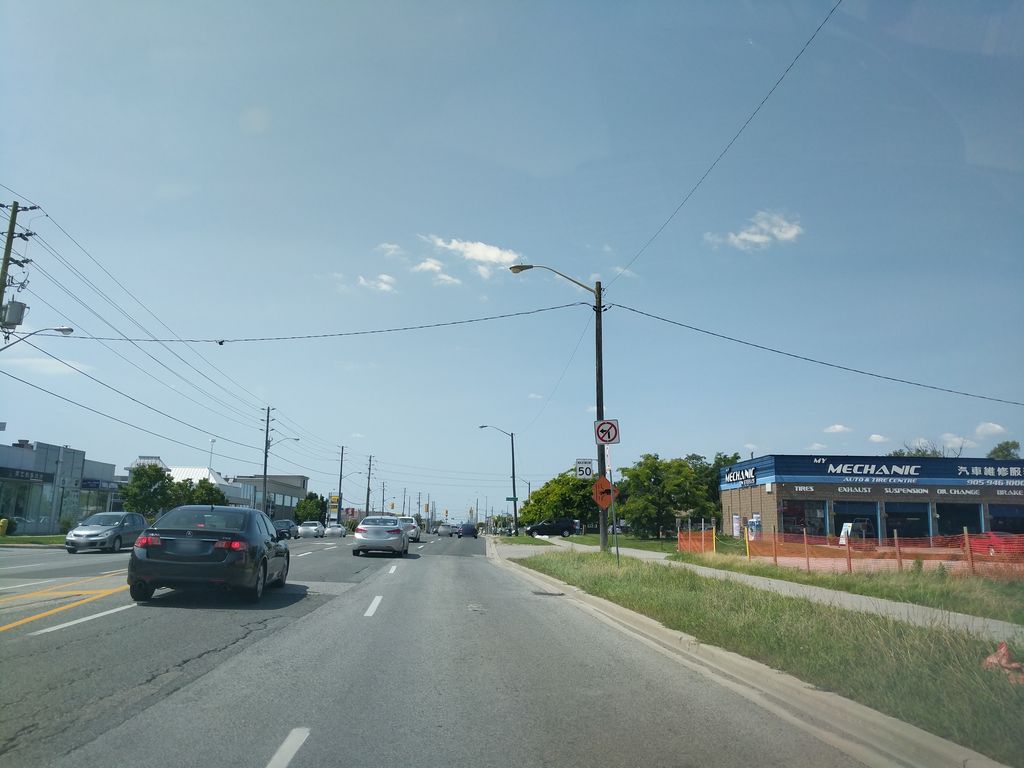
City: toronto